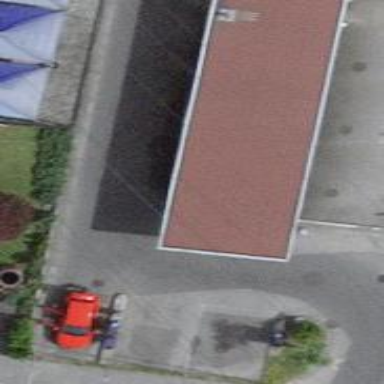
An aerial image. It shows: Car wash facility.